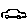
Label: car